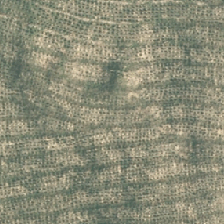
Land cover: harvested_forest